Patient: sex F, age 68
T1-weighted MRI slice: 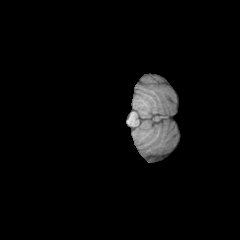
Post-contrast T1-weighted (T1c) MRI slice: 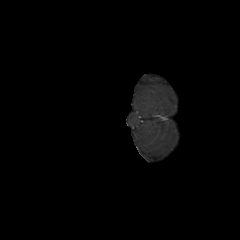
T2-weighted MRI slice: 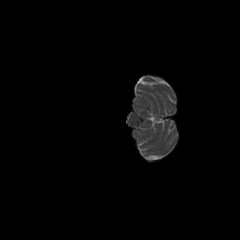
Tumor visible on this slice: no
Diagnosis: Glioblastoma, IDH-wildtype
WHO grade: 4